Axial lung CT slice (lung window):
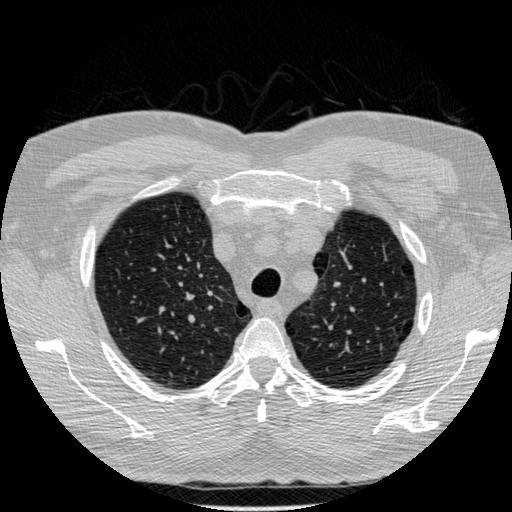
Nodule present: no